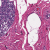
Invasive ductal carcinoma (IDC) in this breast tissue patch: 0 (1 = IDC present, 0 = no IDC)